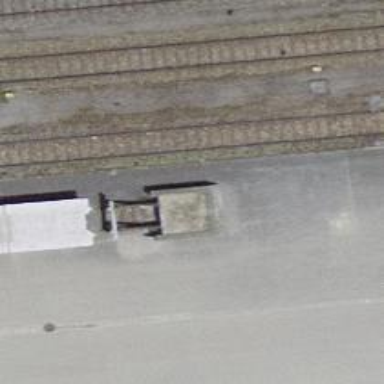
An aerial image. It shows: Railway buffer stop.